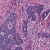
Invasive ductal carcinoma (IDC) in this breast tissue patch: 1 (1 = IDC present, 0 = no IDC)